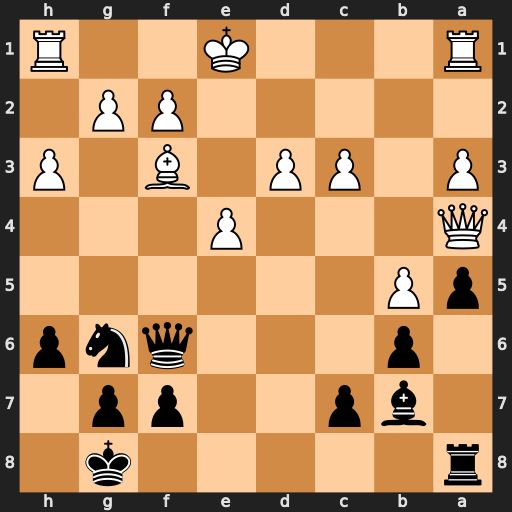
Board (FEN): r5k1/1bp2pp1/1p3qnp/pP6/Q3P3/P1PP1B1P/5PP1/R3K2R
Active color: b
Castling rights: KQ
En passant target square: -
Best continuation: Qxc3+ Kf1 Qxa1+